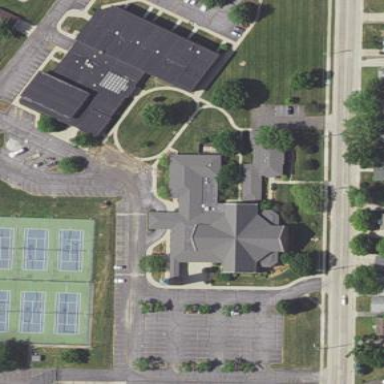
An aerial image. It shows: Beautiful church building.